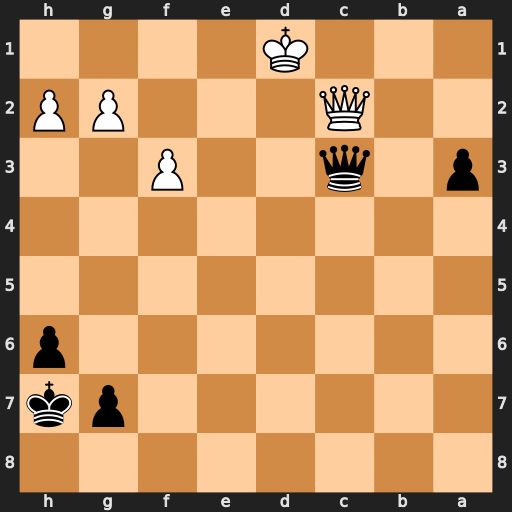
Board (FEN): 8/6pk/7p/8/8/p1q2P2/2Q3PP/3K4
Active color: b
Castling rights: -
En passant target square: -
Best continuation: Qxc2+ Kxc2 Kg6